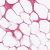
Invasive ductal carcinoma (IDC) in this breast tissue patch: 0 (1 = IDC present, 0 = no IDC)